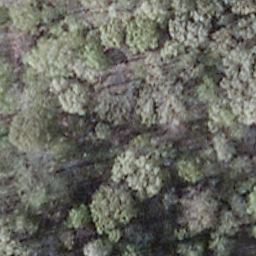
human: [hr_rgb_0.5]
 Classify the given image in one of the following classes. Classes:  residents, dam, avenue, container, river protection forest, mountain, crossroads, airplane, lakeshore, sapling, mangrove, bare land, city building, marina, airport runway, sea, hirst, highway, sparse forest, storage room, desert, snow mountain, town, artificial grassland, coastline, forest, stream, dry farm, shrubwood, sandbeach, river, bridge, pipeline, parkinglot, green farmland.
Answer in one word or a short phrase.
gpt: shrubwood